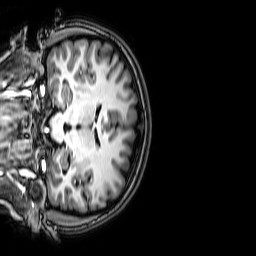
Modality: T1w
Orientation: coronal
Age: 21
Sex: female